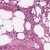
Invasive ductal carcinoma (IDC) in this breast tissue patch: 1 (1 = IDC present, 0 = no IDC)